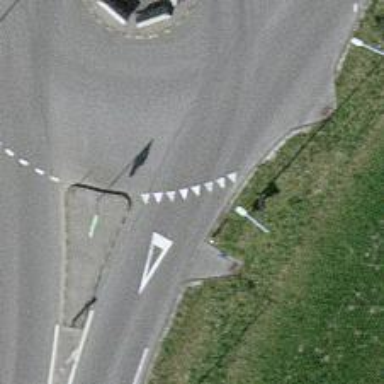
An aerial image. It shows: Road with "give way" sign.